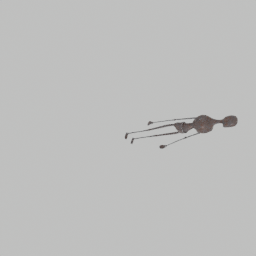
Label: people